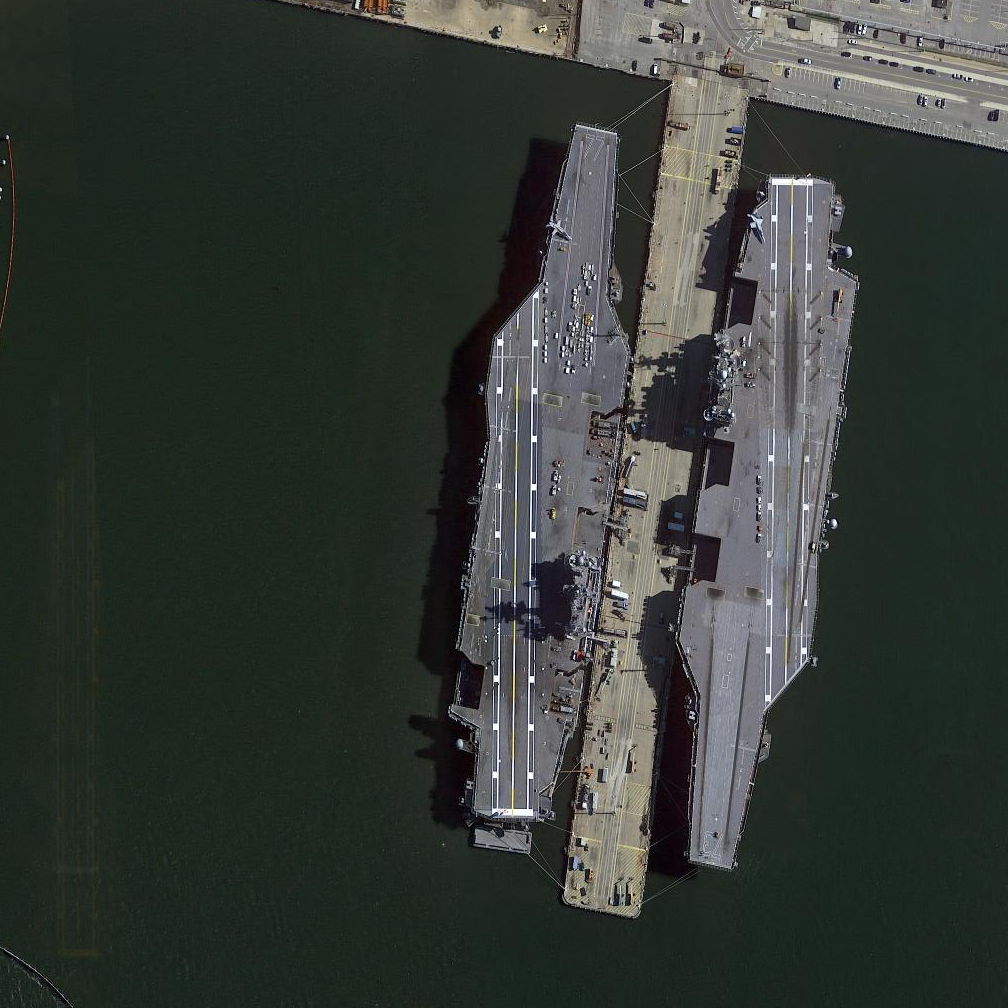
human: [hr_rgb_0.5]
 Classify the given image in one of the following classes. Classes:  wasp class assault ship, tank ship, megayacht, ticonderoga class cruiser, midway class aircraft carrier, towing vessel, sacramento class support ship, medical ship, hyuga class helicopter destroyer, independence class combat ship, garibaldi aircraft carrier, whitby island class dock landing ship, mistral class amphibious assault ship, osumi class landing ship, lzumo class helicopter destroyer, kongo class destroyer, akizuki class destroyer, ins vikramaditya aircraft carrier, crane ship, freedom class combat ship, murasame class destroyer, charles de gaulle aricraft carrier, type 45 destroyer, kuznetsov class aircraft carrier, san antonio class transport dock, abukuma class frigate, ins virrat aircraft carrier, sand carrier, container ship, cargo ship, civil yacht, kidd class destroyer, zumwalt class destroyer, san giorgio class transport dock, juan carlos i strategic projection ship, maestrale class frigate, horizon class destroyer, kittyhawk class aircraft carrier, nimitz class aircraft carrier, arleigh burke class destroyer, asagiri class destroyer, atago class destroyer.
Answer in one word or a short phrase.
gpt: Nimitz class aircraft carrier